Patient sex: M
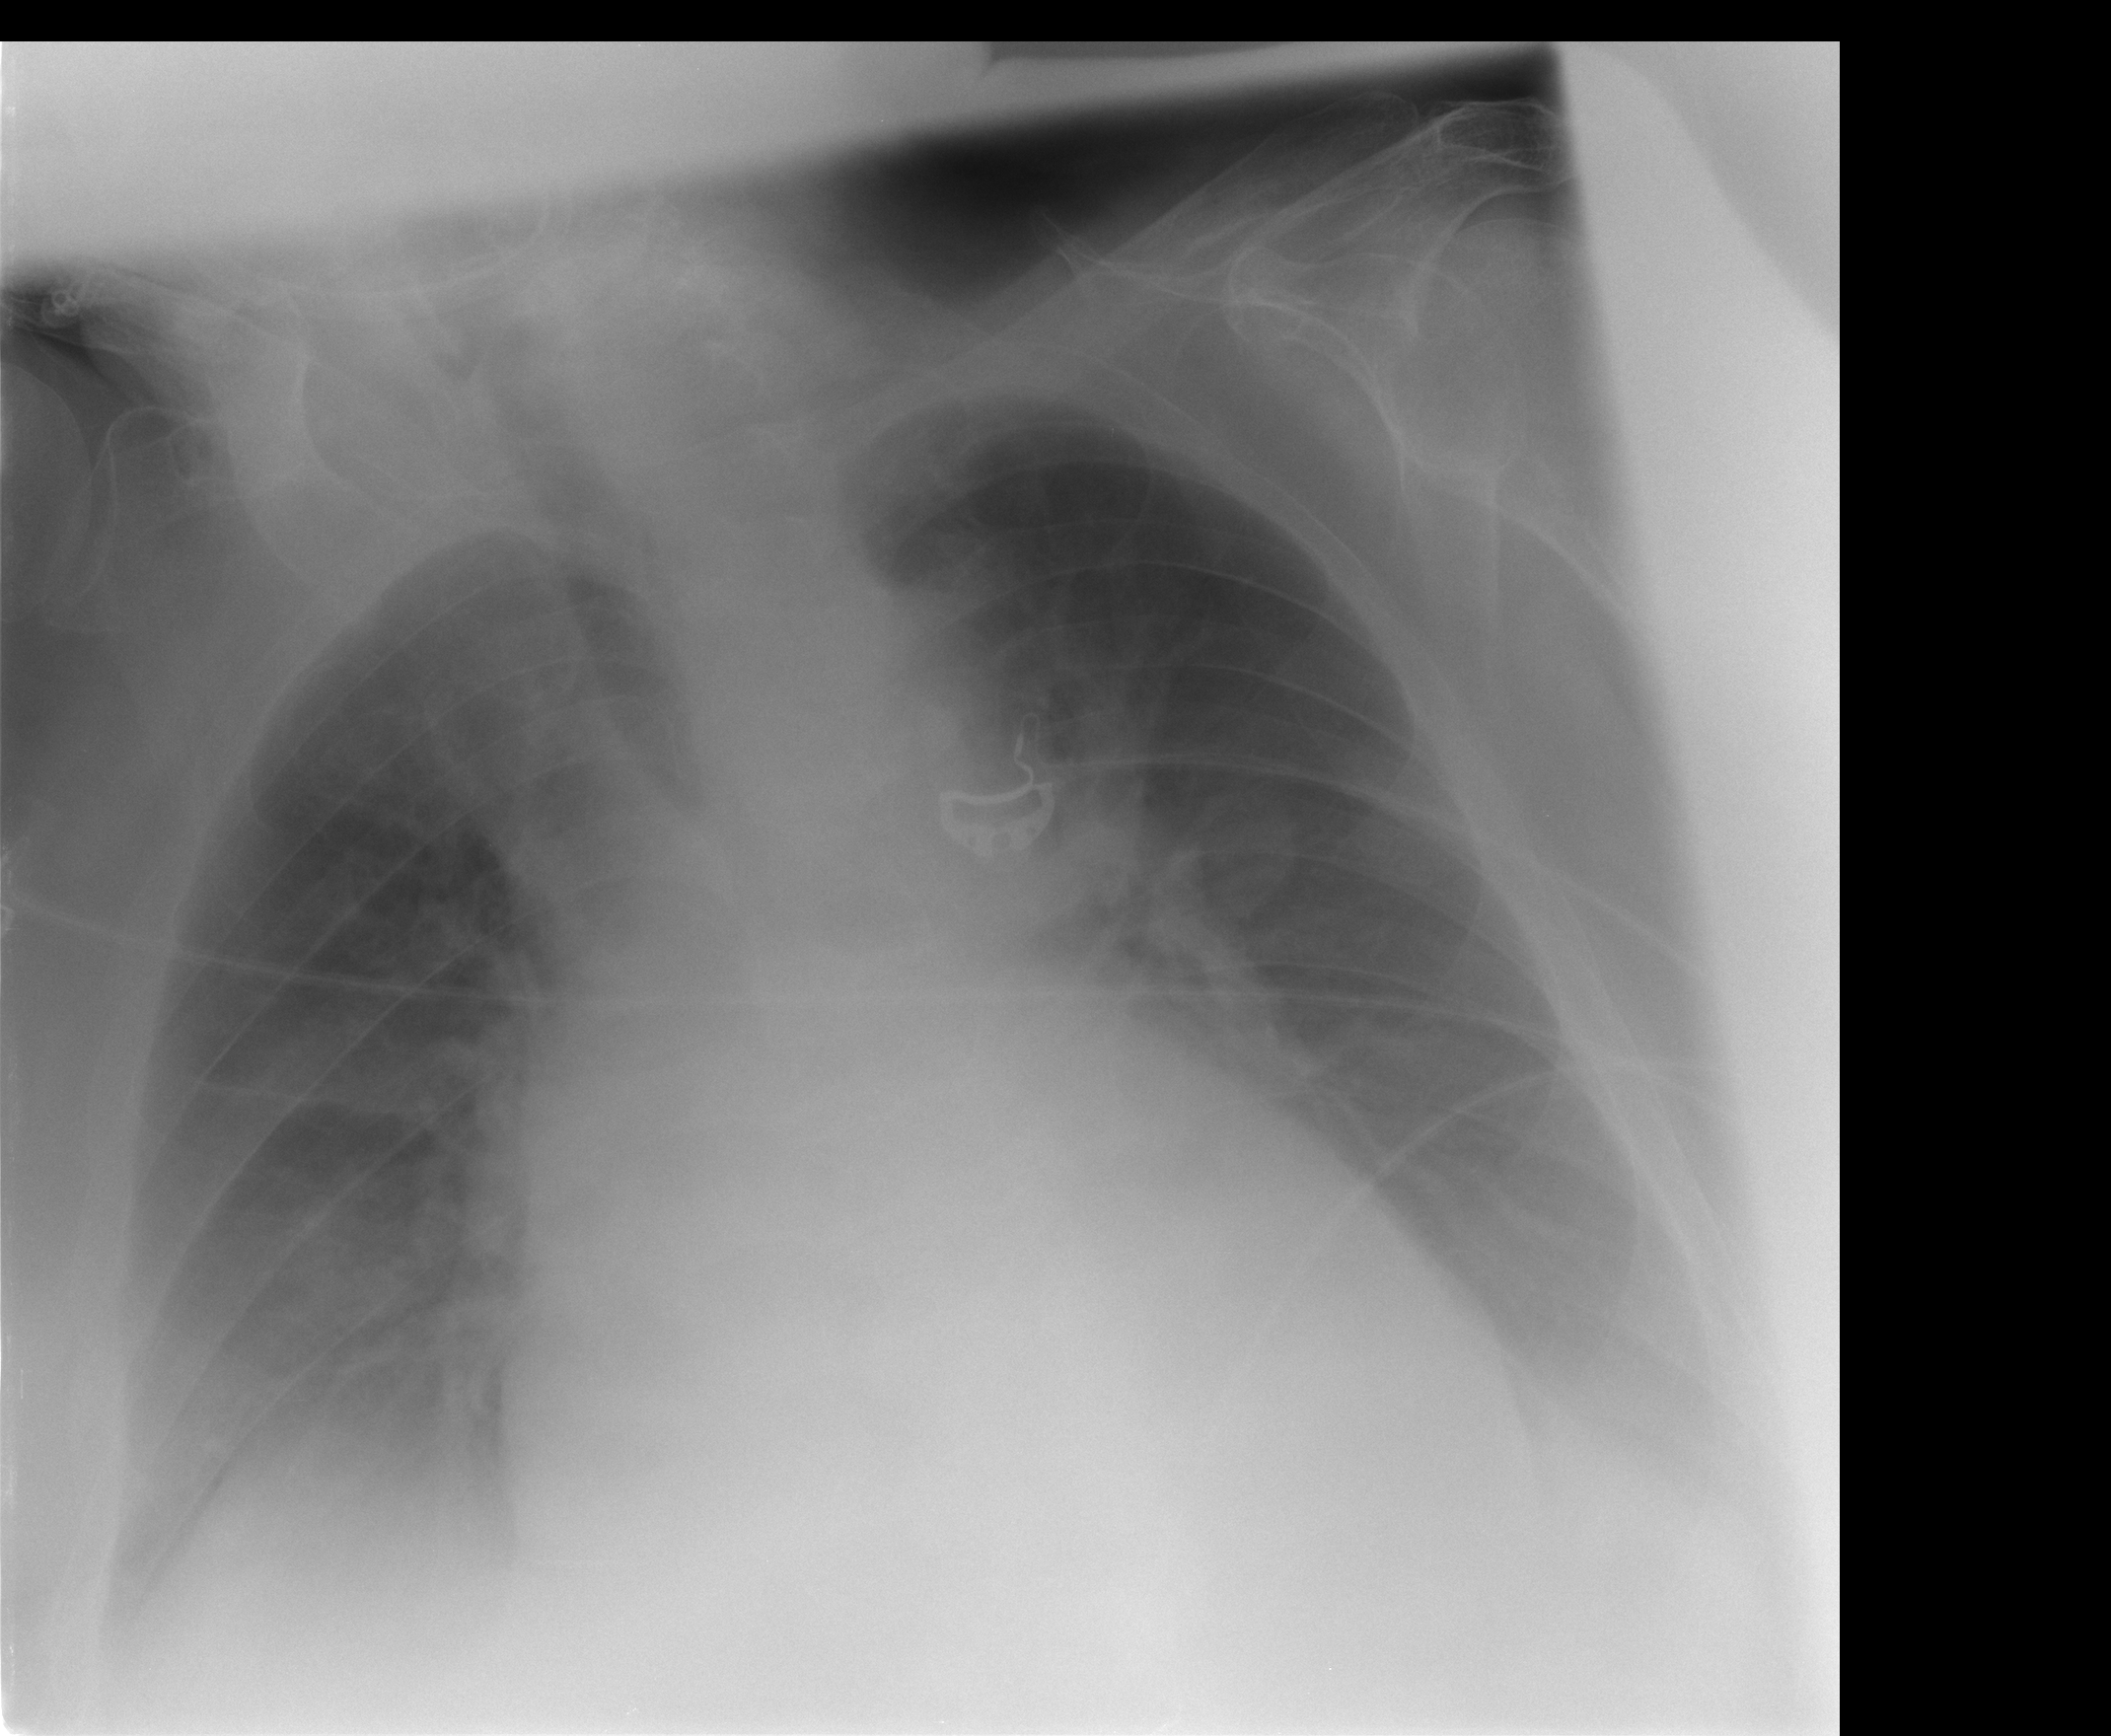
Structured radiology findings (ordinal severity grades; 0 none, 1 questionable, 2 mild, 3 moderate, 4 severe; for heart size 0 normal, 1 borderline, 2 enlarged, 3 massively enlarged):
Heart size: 2
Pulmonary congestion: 2
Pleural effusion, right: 2
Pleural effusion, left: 2
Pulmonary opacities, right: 0
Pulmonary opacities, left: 0
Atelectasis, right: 2
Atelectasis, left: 2